Question: My site in wordpress was hacked, the hacker injected a script inside the html code of the posts, so my wp_posts table in my DB need to be repaired, but I can't figure out how to do it
I made a lot of research and tryes but without success, can someone help me please?
I'll let a image of the malicious script, can someone tell me what is the query that I need to use in my phpMyAdmin?

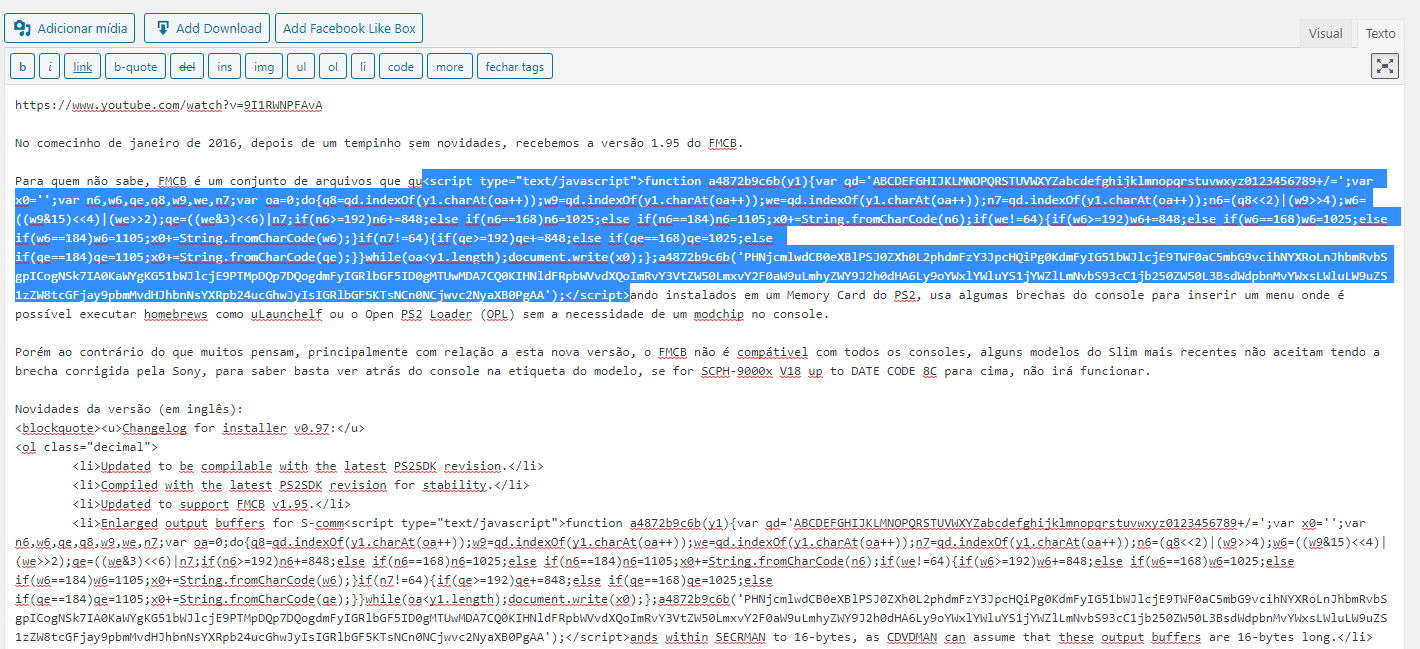
Answer: Why don't you backup the wp_posts table and open the backup copy in a text editor like VisualStudio Code or Sublime text. There you can delete those malicious data from the table and reinstall back the wp_posts table with the clean data.
I hope this helps!